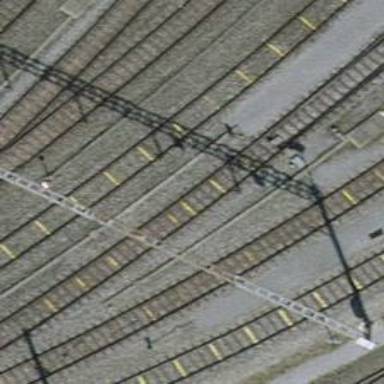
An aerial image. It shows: Single-track electrified railway service yard with contact line for trains.